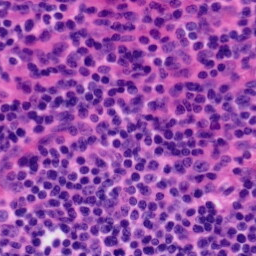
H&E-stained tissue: Tonsil